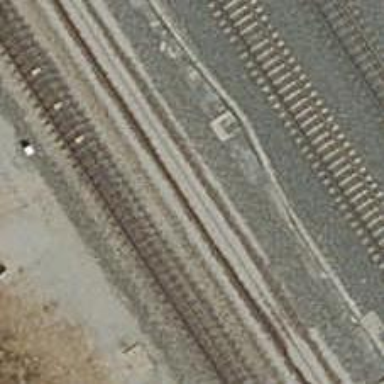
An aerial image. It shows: Railway with electrified contact lines.